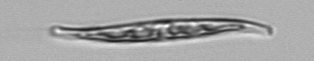
Label: Pleurosigma